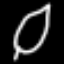
Label: leaf